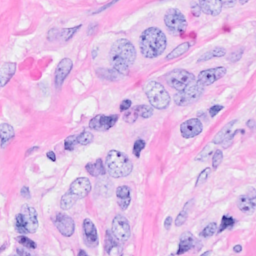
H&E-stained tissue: Breast